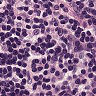
Metastatic tissue present: no